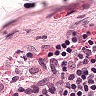
Metastatic tissue present: no